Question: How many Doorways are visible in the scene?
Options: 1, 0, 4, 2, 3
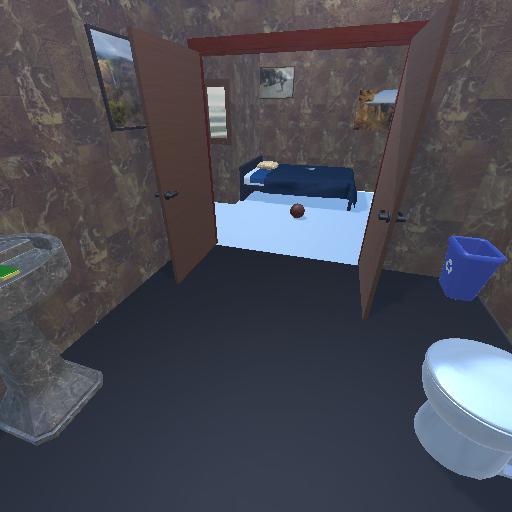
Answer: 1